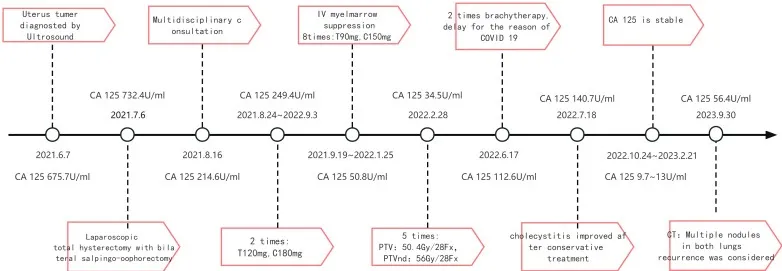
Treatment timeline of case 2.
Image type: chart (chart)